Question: I'm new to CSS so excuse my ignorance. I'm having trouble getting my h2 tag to cooperate within its container. I want h2 to be left justified within the surrounding container but I cant find the right function to do so.
my code is as below:
'''
#about
{
width: 55%;
font-size: 120%;
}
h2
{
width: 130px;
font-weight: lighter;
border-style: solid;
border-top: none;
border-bottom: none;
border-left: none;
border-width: 1px;
margin-top:7%;
}
'''
h2 is the text "About" and #about is the body of text below also housing h2.

Any suggestions?
As requested: <URL>
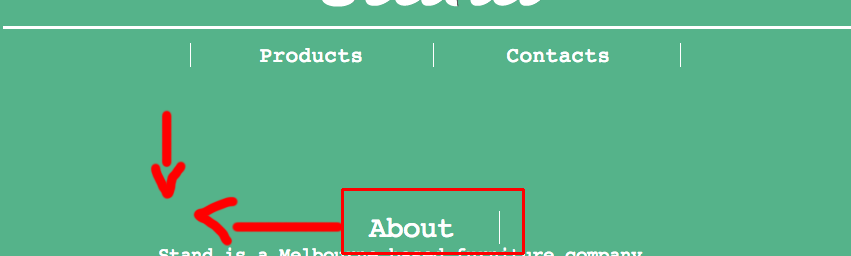
Answer: The option given by CodingAnt will work, but it'll result in the white border on the right moving more to the right.
Just setting the margin-left to zero should work to.
'''
h2
{
margin-left: 0;
}
'''